Заряженная частица, двигаясь в плоскости, перпендикулярной длинному равномерно заряженному проводу, пролетает мимо этого провода, отклонившись от первоначального направления на небольшой угол $\alpha$ (см. рисунок).
Найдите этот угол, если кинетическая энергия частицы при влете ее в поле провода равна $W$, ее заряд равен $e$, а заряд единицы длины провода $q$. Поле на расстоянии $R$ от длинного провода $E=\frac{q}{2 \pi \varepsilon_{0} R}$.
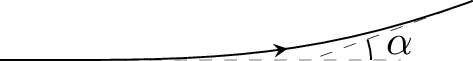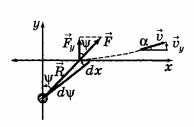
Решение: Пусть заряженная частица пролетает над проводом, заряженным одноименно, вдоль оси $x$ (см. рисунок), и пусть в некоторый момент она находится на расстоянии $R$ от провода.  Радиус-вектор $\vec{R}$ составляет угол $\psi$ с осью $y$. В этот момент на частицу действует электростатическая сила $$ F=e E=\frac{e q}{2 \pi \varepsilon_{0} R}. $$ Проекция этой силы на ось $y$ $$ F_{y}=\frac{e q \cos \psi}{2 \pi \varepsilon_{0} R}. $$ Уравнение движения частицы вдоль оси $y$ можно записать в виде: $$ m d v_{y}=F_{y} d t=\frac{e q \cos \psi}{2 \pi \varepsilon_{0} R} d t. \quad (1) $$ За малое время $d t$ частица смещается вдоль оси $x$ на расстояние $d x$, а радиус-вектор $\vec{R}$ поворачивается на малый угол $d \psi$. Эти приращения связаны между собой: $$ d t=\frac{d x}{v_{x}}=\frac{R d \psi}{v_{x} \cos \psi}, \quad (2) $$ где $v_{x}$ — скорость частицы вдоль оси $x$. Мы полагаем, что она практически не изменяется и все время остается равной скорости частицы. После подстановки $(2)$ в $(1)$, получим $$ d v_{y}=\frac{e q d \psi}{2 \pi \varepsilon_{0} m v_{x}}=\frac{v_{x} e q d \psi}{4 \pi \varepsilon_{0} W}. $$ За все время пролета угол $\psi$ изменяется от $-\frac{\pi}{2}$ до $\frac{\pi}{2}$, а вертикальная составляющая скорости частицы — от нуля до некоторого значения $v_{y}$, поэтому $$ v_{y}=\frac{e q v_{x}}{4 \varepsilon_{0} W}. $$ Угол отклонения скорости частицы от горизонтали на большом удалении от провода $$ \alpha=\frac{v_{y}}{v_{x}}=\frac{e q}{4 \varepsilon_{0} W}. $$
Ответ: $$ \alpha=\frac{e q}{4 \varepsilon_{0} W}. $$
Темы:
T, Механика, Динамика, Всероссийские, Импульс силы, Рассеяние, Движение в осесимметричном поле